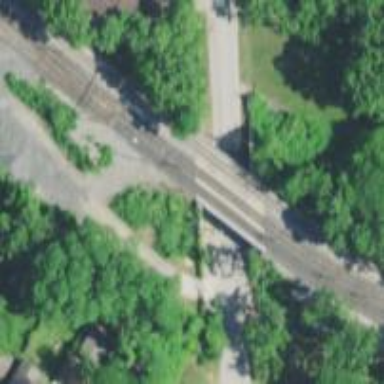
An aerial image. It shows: Bridge for light rail railway electrified with contact line.